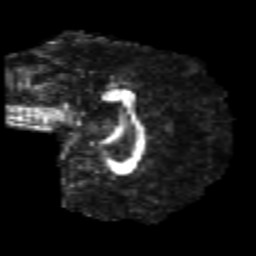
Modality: FA
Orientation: sagittal
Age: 26
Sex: male
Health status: healthy
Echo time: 0.074 s